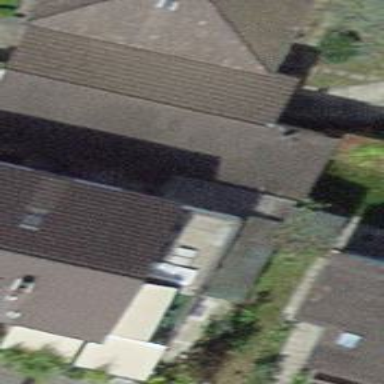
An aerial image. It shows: Garage building.